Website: bh-photo
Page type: newsletter-management
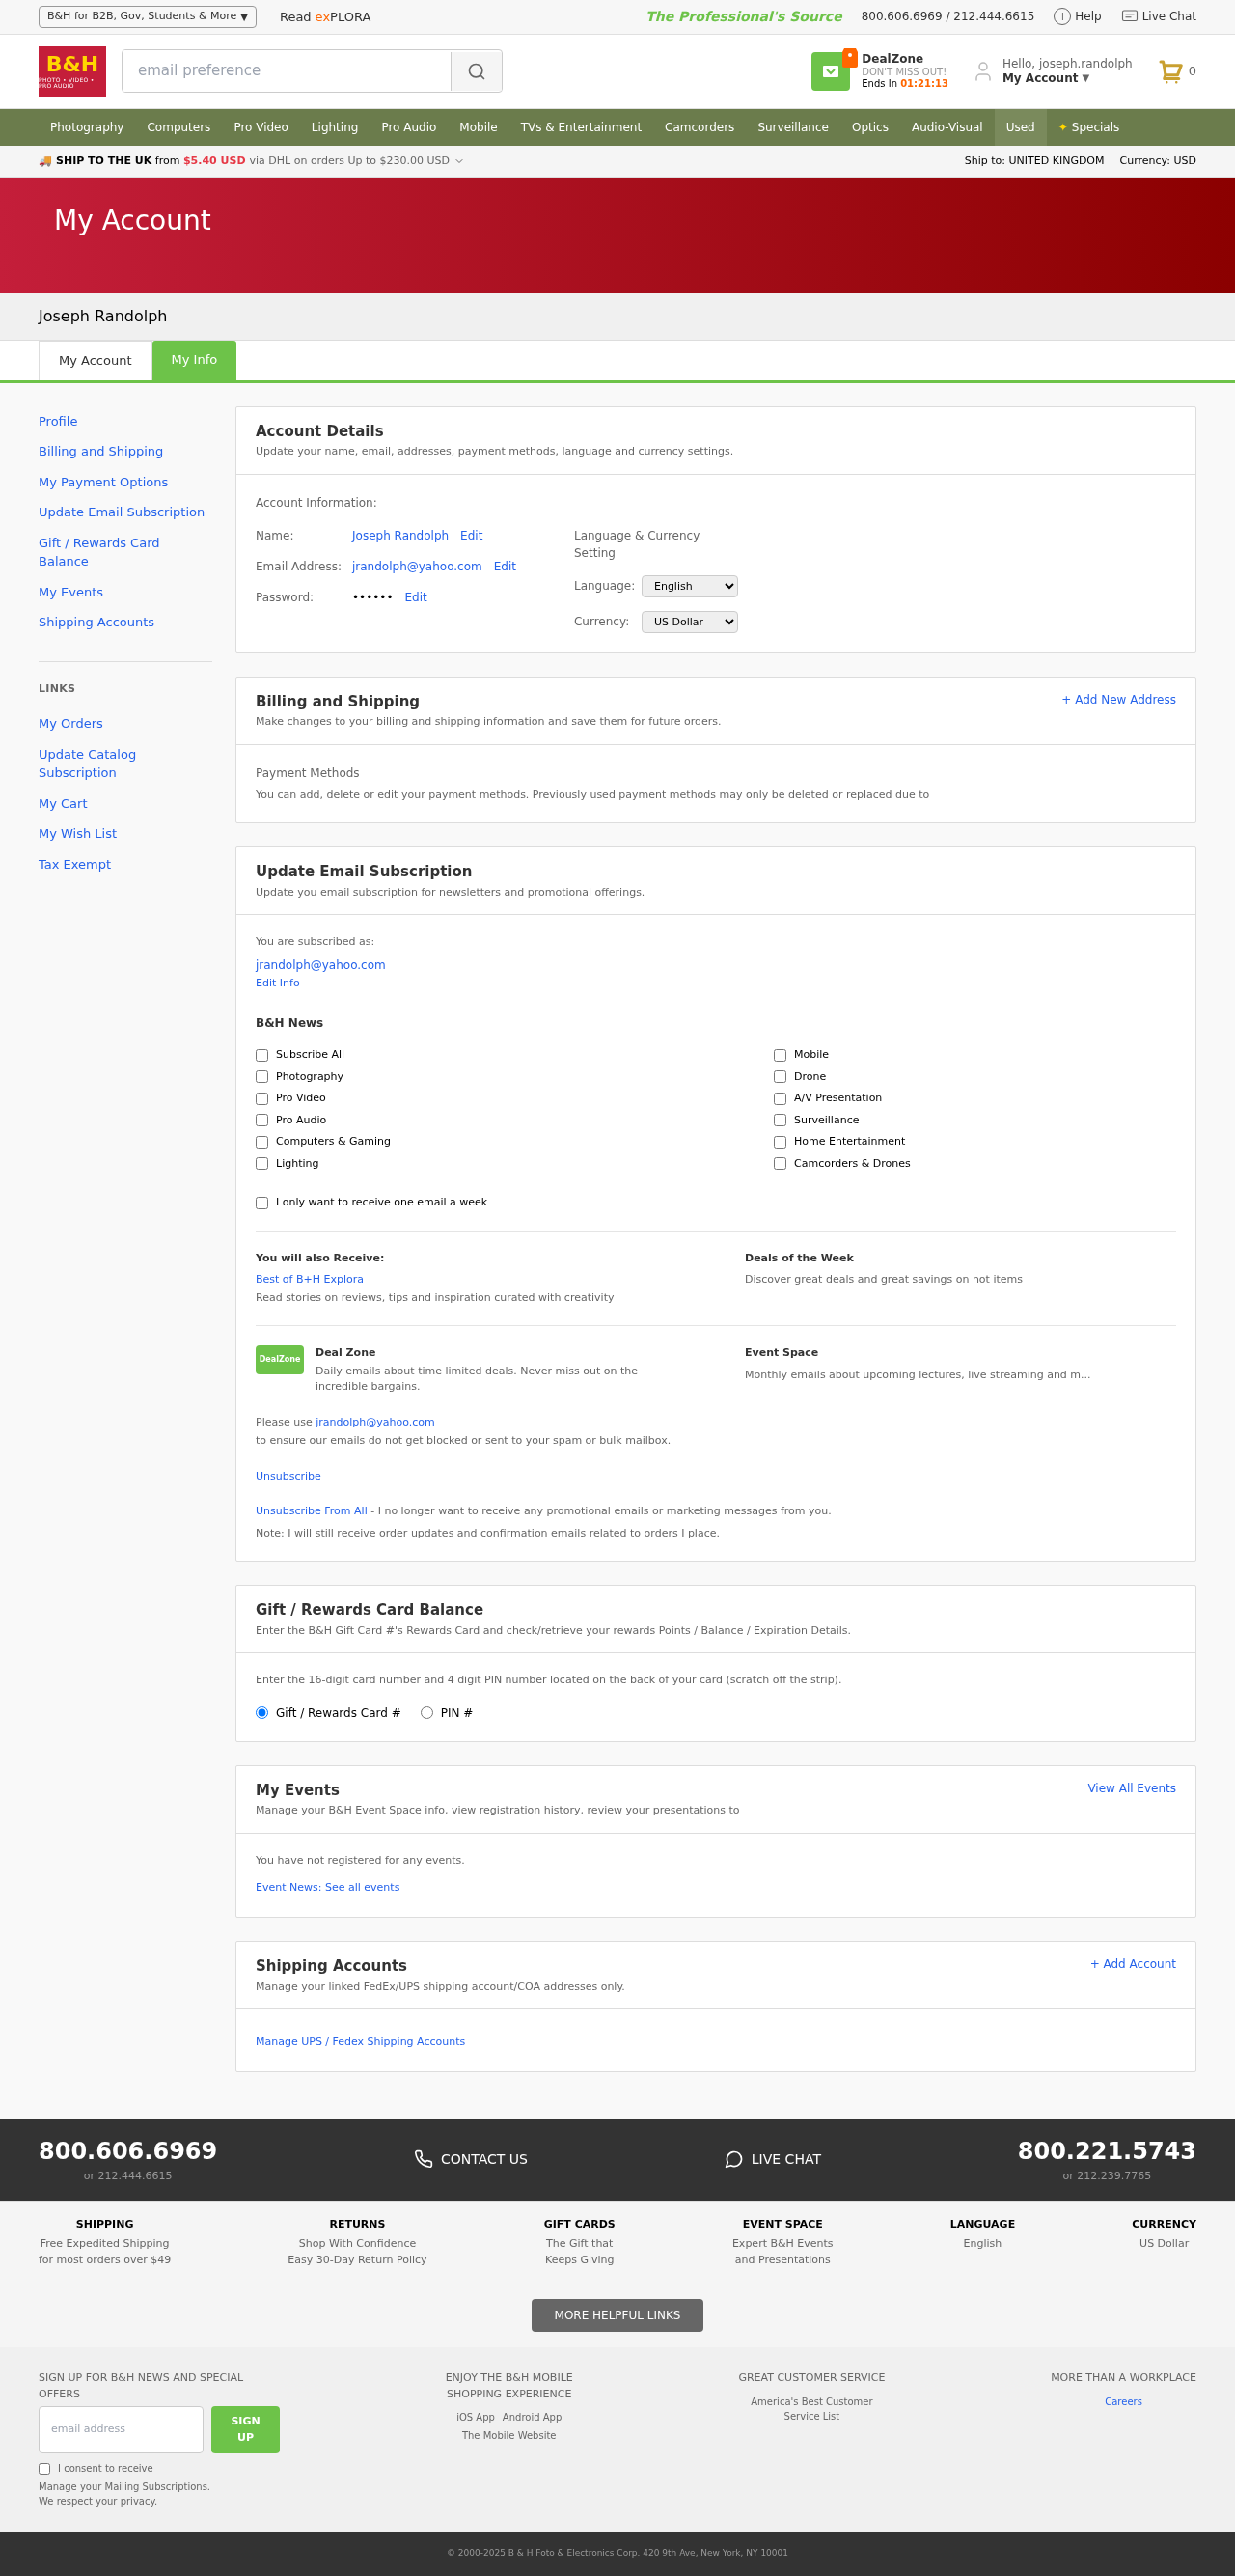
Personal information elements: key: PII_EMAIL
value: jrandolph@yahoo.com
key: PII_FULLNAME
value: Joseph Randolph
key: PII_LOGIN_USERNAME
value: joseph.randolph
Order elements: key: ORDER_NUM_ITEMS
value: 0
Search elements: key: HEADER_SEARCH
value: email preference